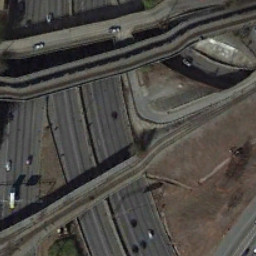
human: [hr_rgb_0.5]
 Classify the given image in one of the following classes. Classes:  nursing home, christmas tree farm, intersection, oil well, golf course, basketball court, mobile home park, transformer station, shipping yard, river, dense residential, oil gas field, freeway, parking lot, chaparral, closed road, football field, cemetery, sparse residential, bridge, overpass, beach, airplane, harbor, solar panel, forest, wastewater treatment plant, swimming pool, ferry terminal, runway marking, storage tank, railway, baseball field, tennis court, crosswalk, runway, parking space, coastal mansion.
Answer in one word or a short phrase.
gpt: overpass